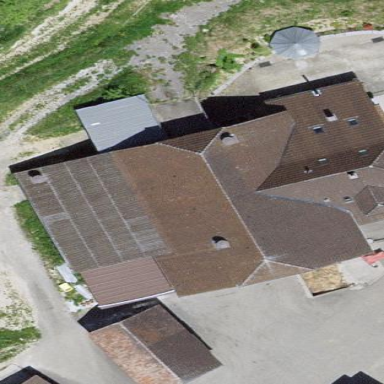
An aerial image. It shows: Farm building.